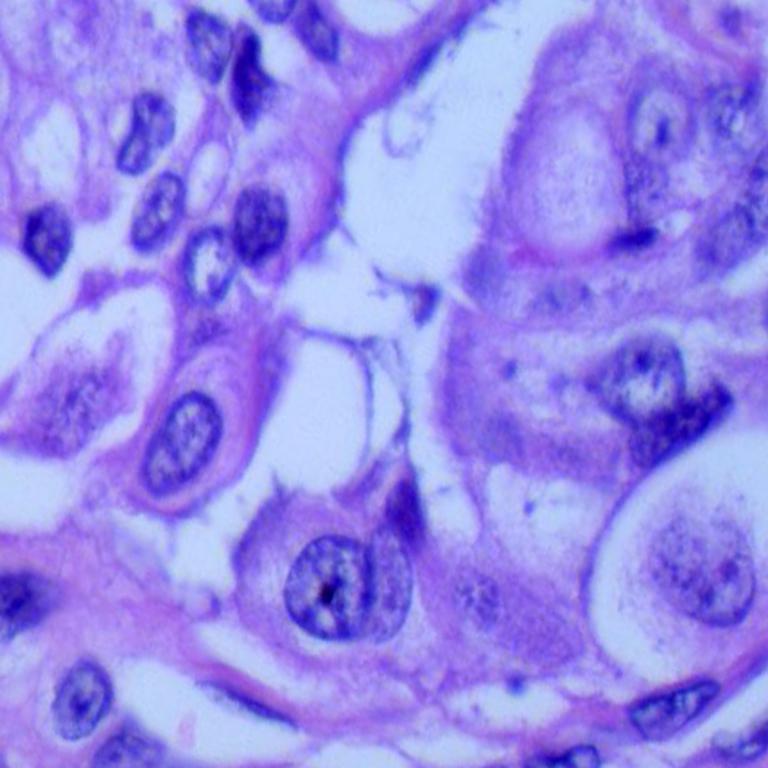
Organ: lung
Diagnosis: adenocarcinomas